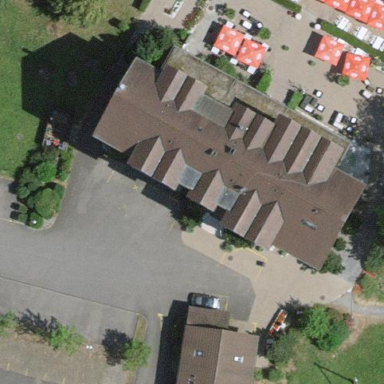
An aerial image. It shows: Hotel building.